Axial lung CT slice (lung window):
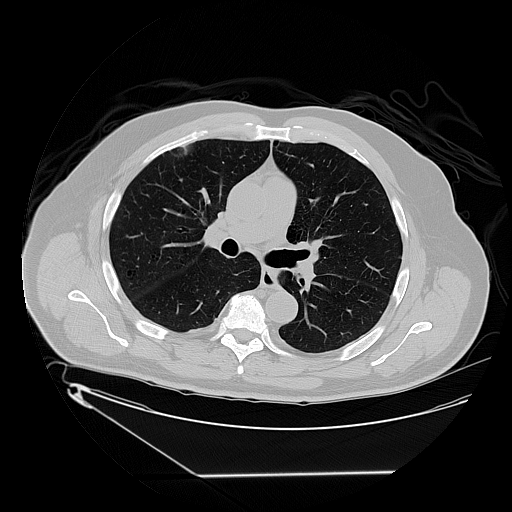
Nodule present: no